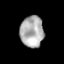
Tissue: prostate
Cell type: Myeloid cells
Senescence score: 0.3212
Nuclear area (px): 724
Mean DAPI intensity: 172.584